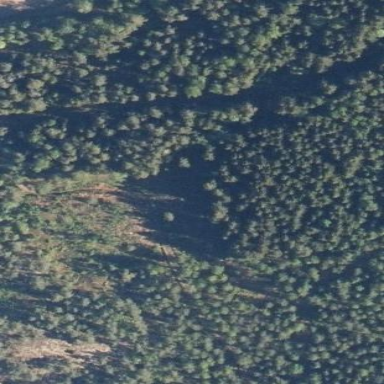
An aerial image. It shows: Clearcut area with scrub vegetation.